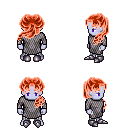
a pixel art fantasy rpg character, male body template, dark elf, purple skin, chain mail, white pants, red princess hairstyle, metal boots, four views (front, back, left, right), 2x2 character sprite sheet, small pixel art, hard edges, no anti-aliasing